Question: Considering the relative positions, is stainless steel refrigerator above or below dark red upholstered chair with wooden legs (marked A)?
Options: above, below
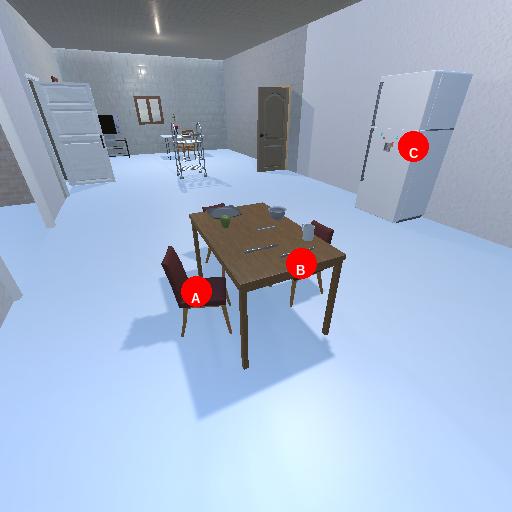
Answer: above